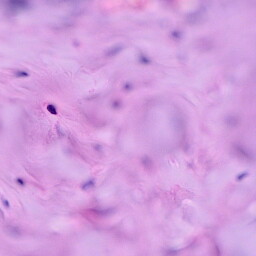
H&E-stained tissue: Breast